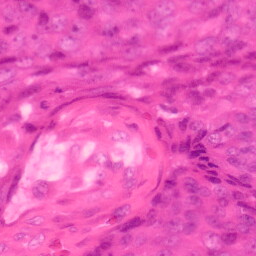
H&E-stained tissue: Colon